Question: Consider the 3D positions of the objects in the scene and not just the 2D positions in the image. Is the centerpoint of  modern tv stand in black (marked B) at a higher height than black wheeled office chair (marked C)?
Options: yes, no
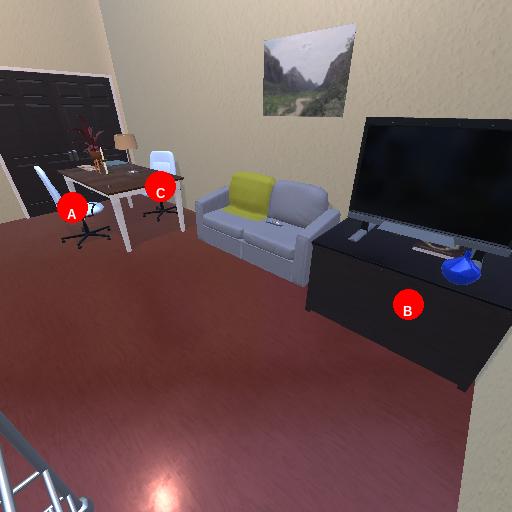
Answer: yes